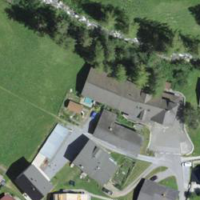
EUNIS habitat code: 55
Species observed at this site:
Corvus corone
Motacilla alba
Parus major
Delichon urbicum